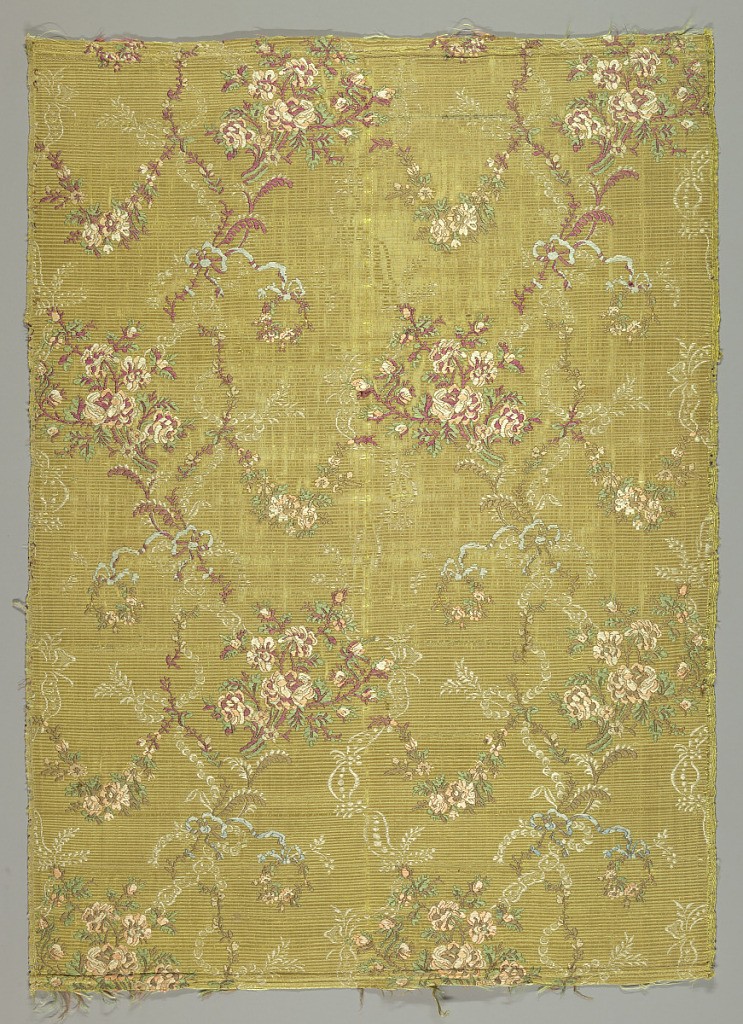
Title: Textile
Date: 18th century
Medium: silk Technique: plain compound weave with discontinuous supplementary weft (brocaded)
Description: Silk pieces and border. Made of French 18th-century yellow ribbed silk brocaded with silks in serpentine floral design, trimmed with bands of silk striped maroon and red with yellow geometric figure.